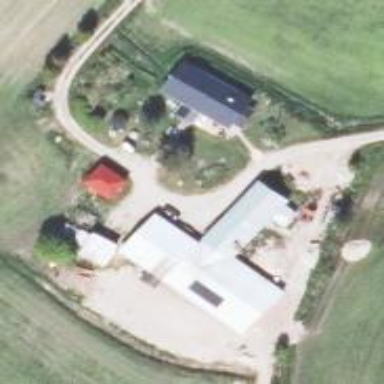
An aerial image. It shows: Farmyard area.